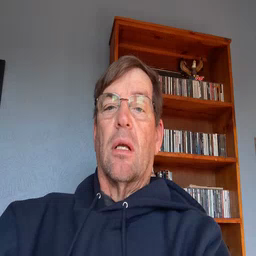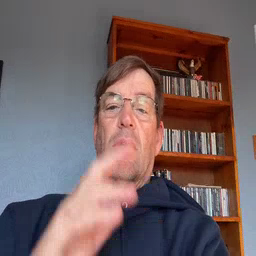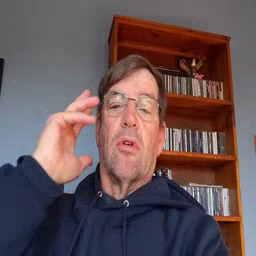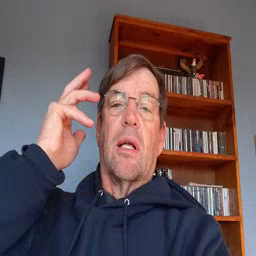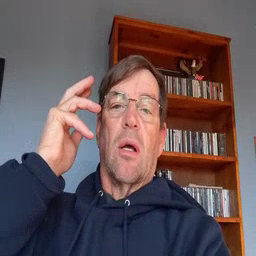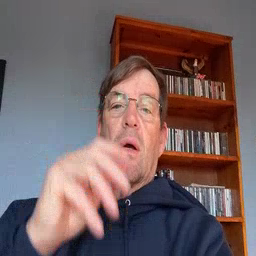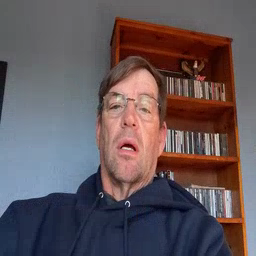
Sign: radio